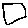
Label: square